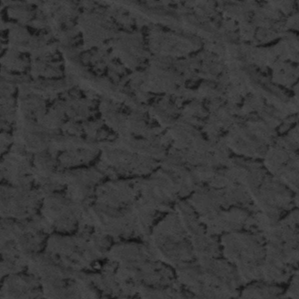
Label: frost